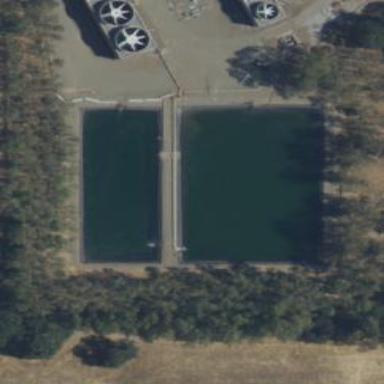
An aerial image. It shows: Reservoir of water.